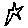
Label: star